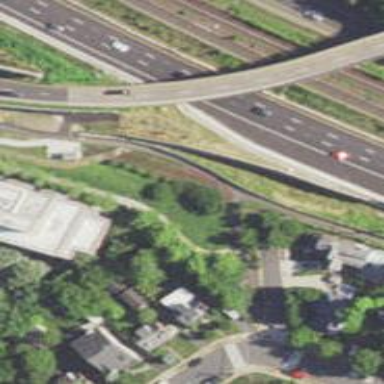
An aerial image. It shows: Asphalt cycleway beside abandoned railway.